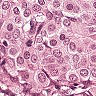
Metastatic tissue present: yes